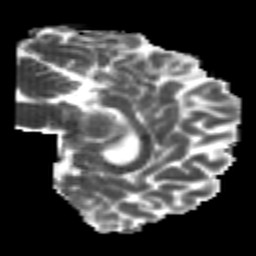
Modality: MD
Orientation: sagittal
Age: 22
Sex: male
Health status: healthy
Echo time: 0.074 s